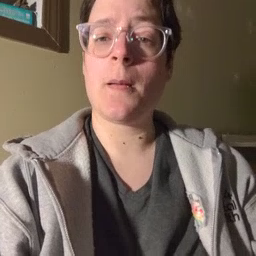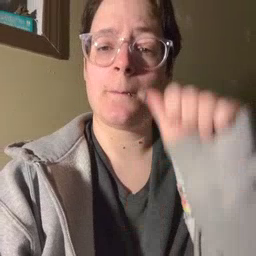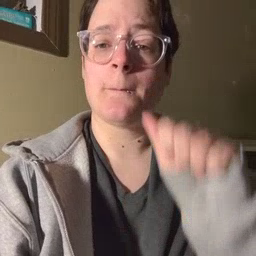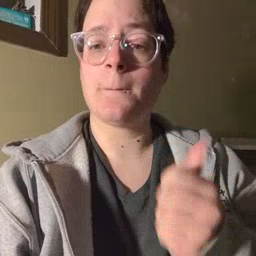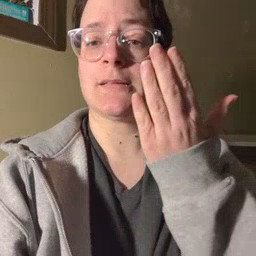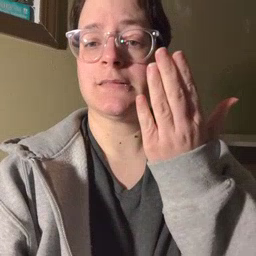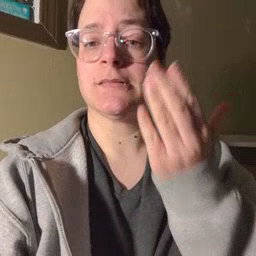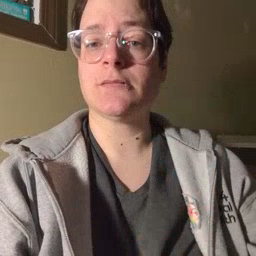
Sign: mitten